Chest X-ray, PA view. Patient: 30 years old, sex F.
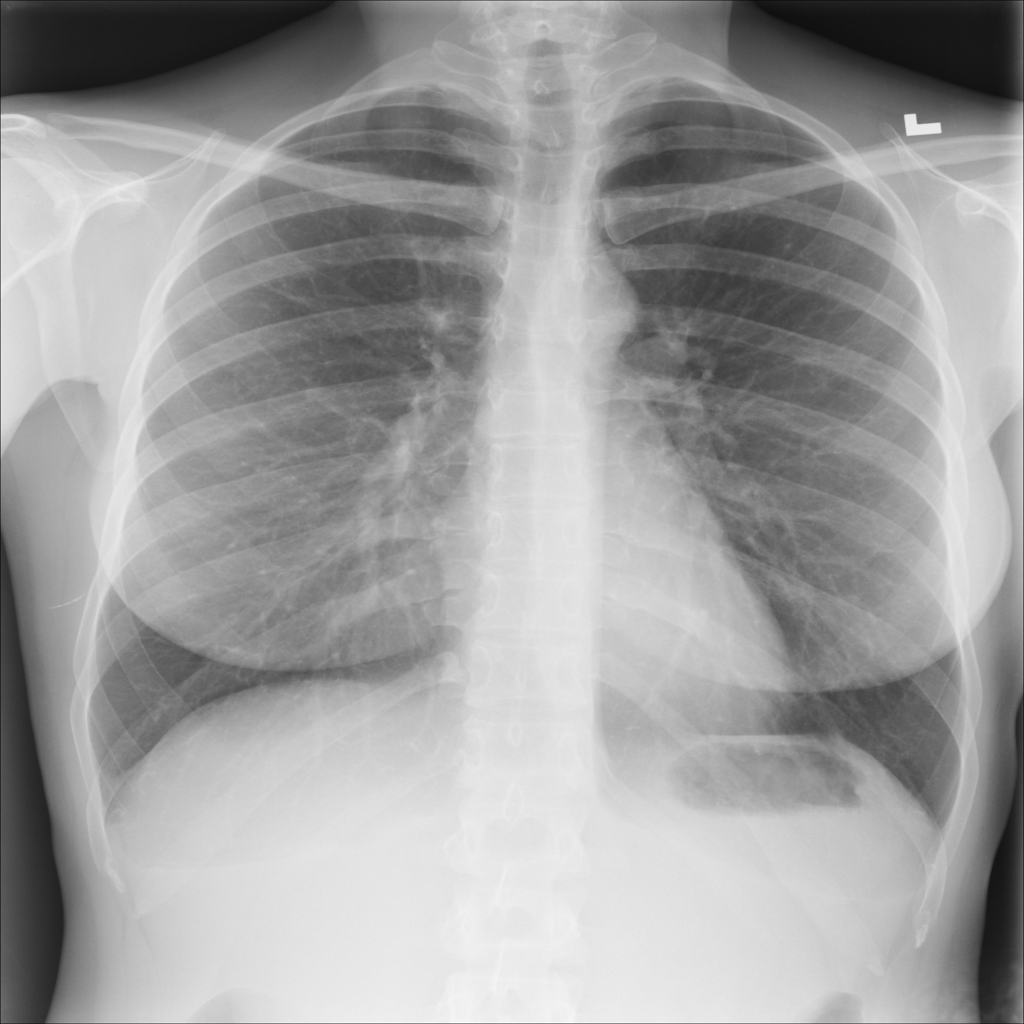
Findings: No Finding